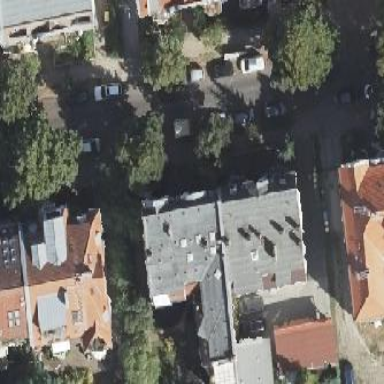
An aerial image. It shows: Apartment building with double saltbox roof shape.